Field crop: maize
Growth stage: 2
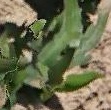
Species: maize